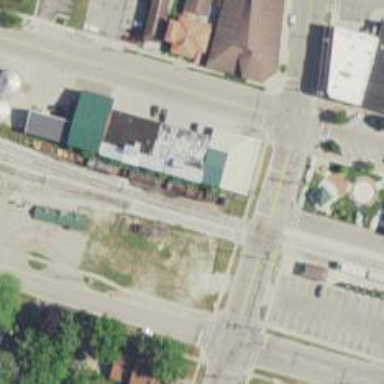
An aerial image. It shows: Preserved historic railway siding with rails.